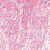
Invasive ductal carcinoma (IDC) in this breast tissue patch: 0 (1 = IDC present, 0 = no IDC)